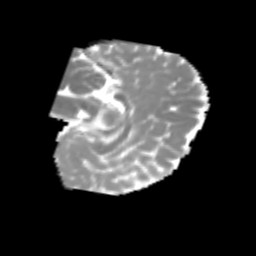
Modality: MD
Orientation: sagittal
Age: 6
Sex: male
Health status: healthy